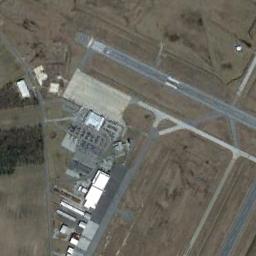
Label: airport